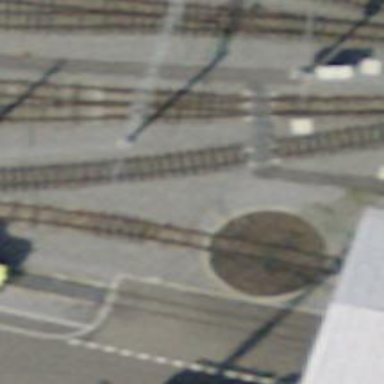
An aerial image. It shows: Narrow-gauge railway yard with one track. The yard is electrified with contact line.